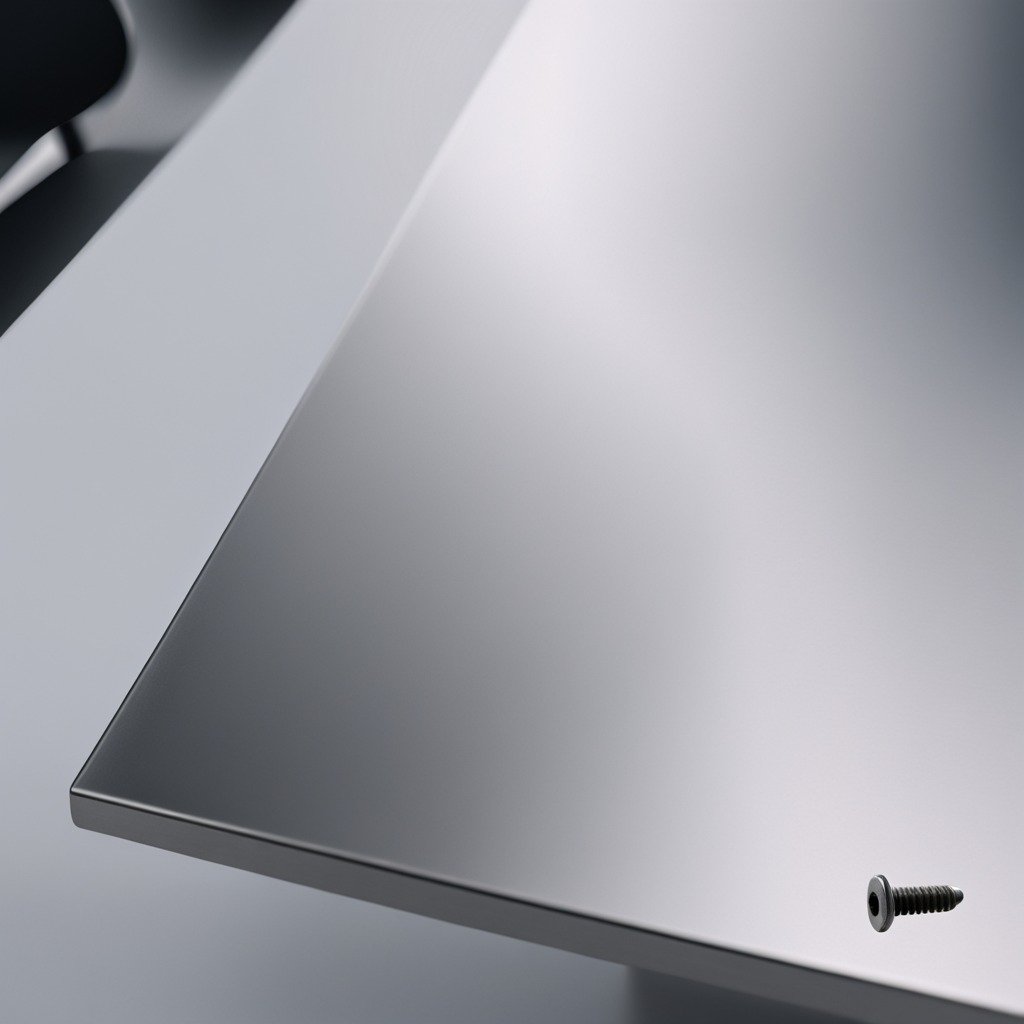
A metal screw is lying on a stainless steel table in a high-end prototyping lab.